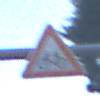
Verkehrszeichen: RadverkehrRechts
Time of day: SunriseSunset
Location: Outdoor (Urban)
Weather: PartlyCloudy
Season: NotSpecified
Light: Natural